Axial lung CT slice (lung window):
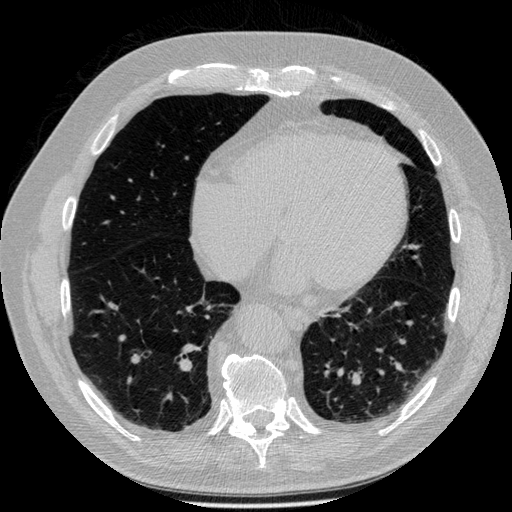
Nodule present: no